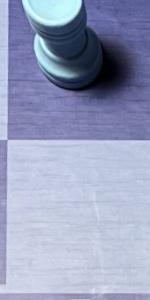
Label: Empty